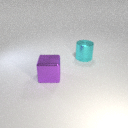
large purple metal cube to the left of large cyan metal cylinder